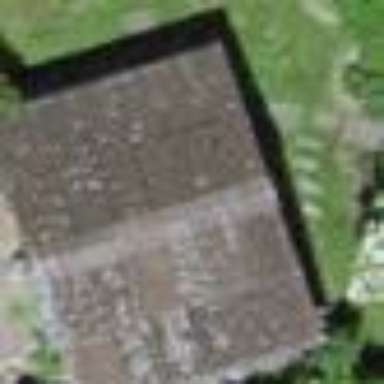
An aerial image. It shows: Shed building.